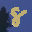
Label: 8